Question: '''
#include <stdio.h>
enum { max_size_string = 127 };
static char string[max_size_string + 1] = " ";
int main( int argc, char ** argv ) {
printf("Type a string");
fgets(string, max_size_string, stdin);
printf("The string is %s",string);
return 0;
}
'''
In console screen, Type a string is appearing after typing something, and after that, other printf is printing the output. I am unable to understand the order of execution.

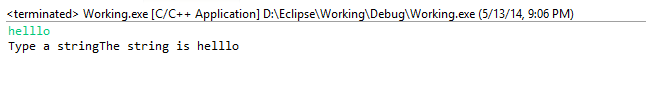
Answer: I think the problem is that 'printf()' buffers output until either
- '
'- 'fflush(stdout)'-
See if the following makes more sense
'''
printf("Type a string ");
fflush(stdout);
fgets(string, max_size_string, stdin);
printf("The string is %s
",string); // << Note I've added a line ending
return 0;
'''